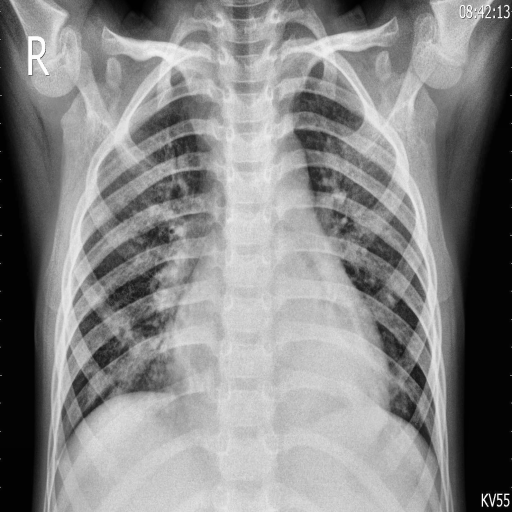
Finding: PNEUMONIA